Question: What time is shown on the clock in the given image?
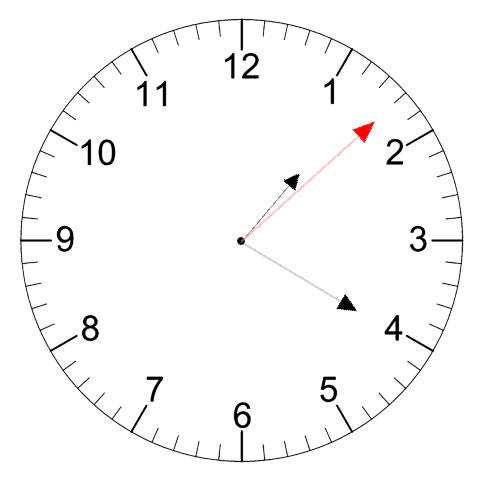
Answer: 01:20:08